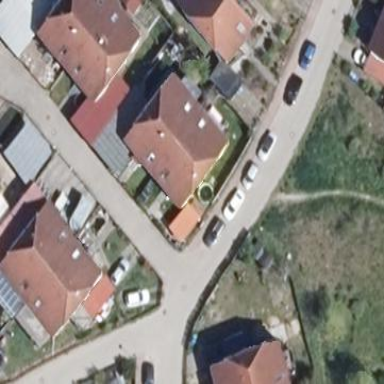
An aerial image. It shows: House with half-hipped roof oriented along certain direction.